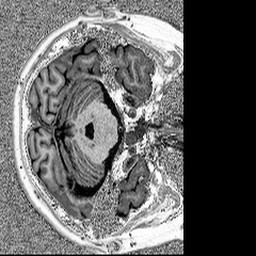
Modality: MP2RAGE
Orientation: axial
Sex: male